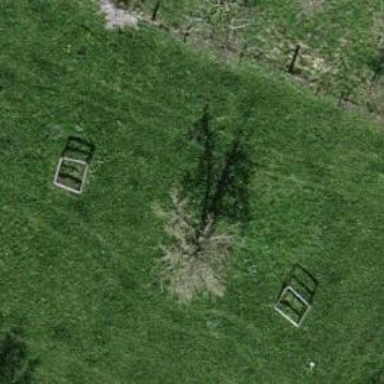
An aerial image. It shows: Broadleaved tree with lush leaves.